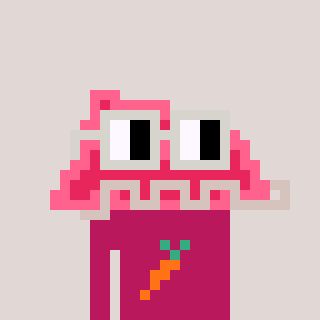
a pixel art character with square light gray glasses, a retainer-shaped head and a darkpink-colored body on a warm background